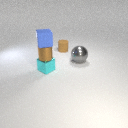
large gray metal sphere to the right of small cyan metal cube